Пожарный шланг массой $M$ и длиной $L$ смотан в рулон радиусом $R,R\ll L$ (см. рис). Рулону придали начальную скорость $v_0$ (угловая скорость $v_0/R$), в то время как свободный конец шланга удерживают неподвижно. Шланг разворачивается и становится прямым.
Сколько времени потребуется, чтобы шланг полностью развернулся?
Скорость рулона непрерывно увеличивается, и его ускорение имеет то же направление, что и скорость. С другой стороны, вектор результирующей горизонтальных внешних сил (силы трения в сумме с ограничивающей силой на неподвижном конце шланга) указывает на противоположное направление. Как эти два факта совместимы со вторым законом Ньютона? Чтобы упростить анализ, предположите, что начальная кинетическая энергия рулона намного больше, чем его потенциальная энергия (считайте, что $v_0\gg\sqrt{gR}$). Считайте, что шланг идеально гибкий и что работой, необходимой для его деформации, сопротивлением воздуха и трением качения можно пренебречь.
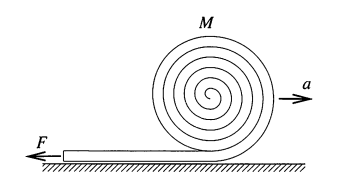
Сколько времени потребуется, чтобы шланг полностью развернулся?
Ответ: $$ T=\int_{0}^{T} d t=\int_{0}^{L} \frac{d x}{v(x)}=\frac{1}{v_{0}} \int_{0}^{L} \sqrt{1-\frac{x}{L}} d x=\frac{L}{v_{0}} \int_{0}^{1} \sqrt{1-u} d u=\frac{2}{3} \frac{L}{v_{0}} $$

Скорость рулона непрерывно увеличивается, и его ускорение имеет то же направление, что и скорость. С другой стороны, вектор результирующей горизонтальных внешних сил (силы трения в сумме с ограничивающей силой на неподвижном конце шланга) указывает на противоположное направление. Как эти два факта совместимы со вторым законом Ньютона?
Ответ: $$ F(x)=\frac{d p}{d t}=v(x) \frac{d p}{d x}=-\frac{M v_{0}^{2}}{2 L\left(1-\frac{x}{L}\right)} $$
Темы:
T, ★★, Механика, Динамика, 200 задач, Движение с переменной массой